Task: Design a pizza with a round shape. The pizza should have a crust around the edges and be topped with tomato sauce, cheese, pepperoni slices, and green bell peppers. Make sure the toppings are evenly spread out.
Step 634:
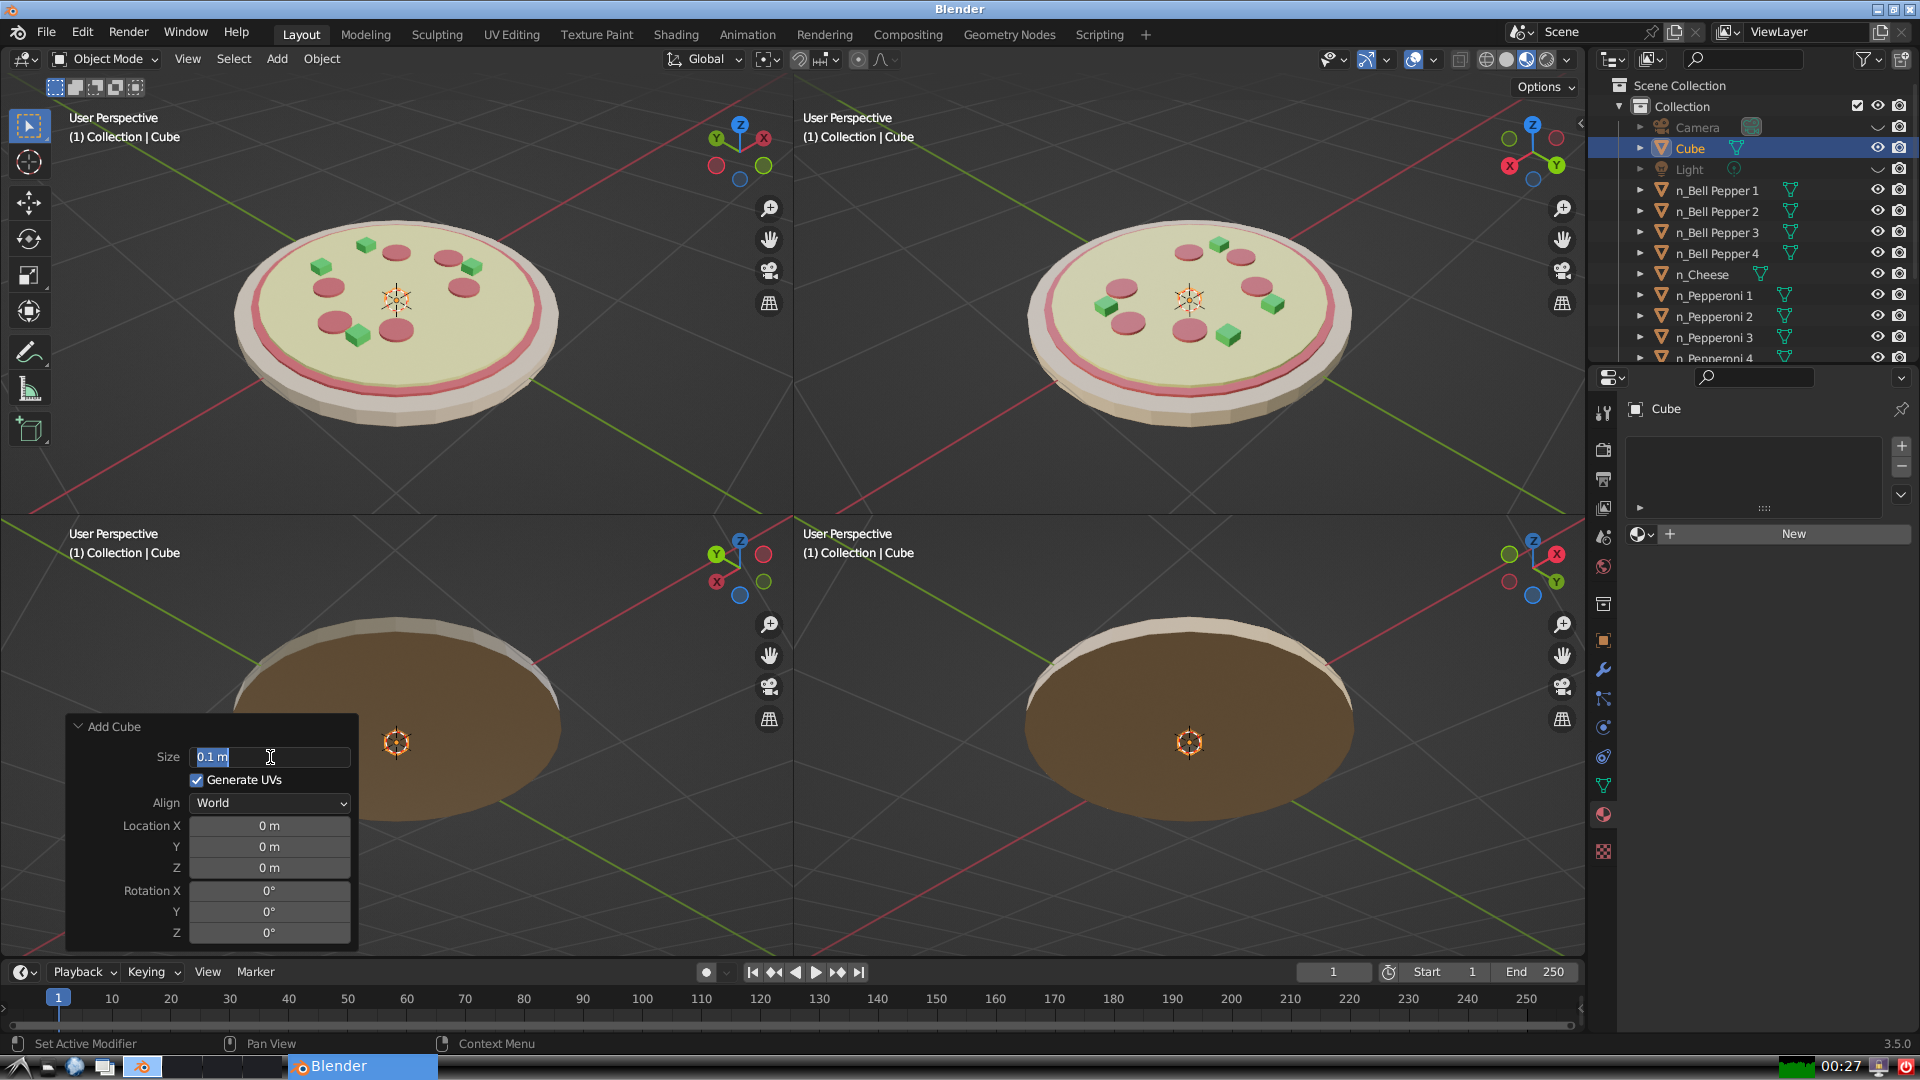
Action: input_text: 0.1